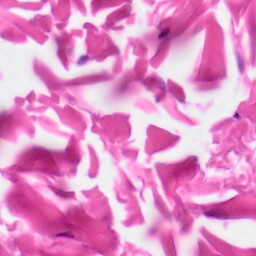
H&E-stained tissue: Skin